Field crop: tomato
Growth stage: 1
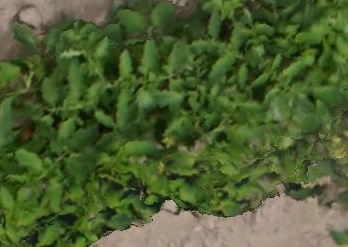
Species: tomato